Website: lowes
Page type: newsletter-management
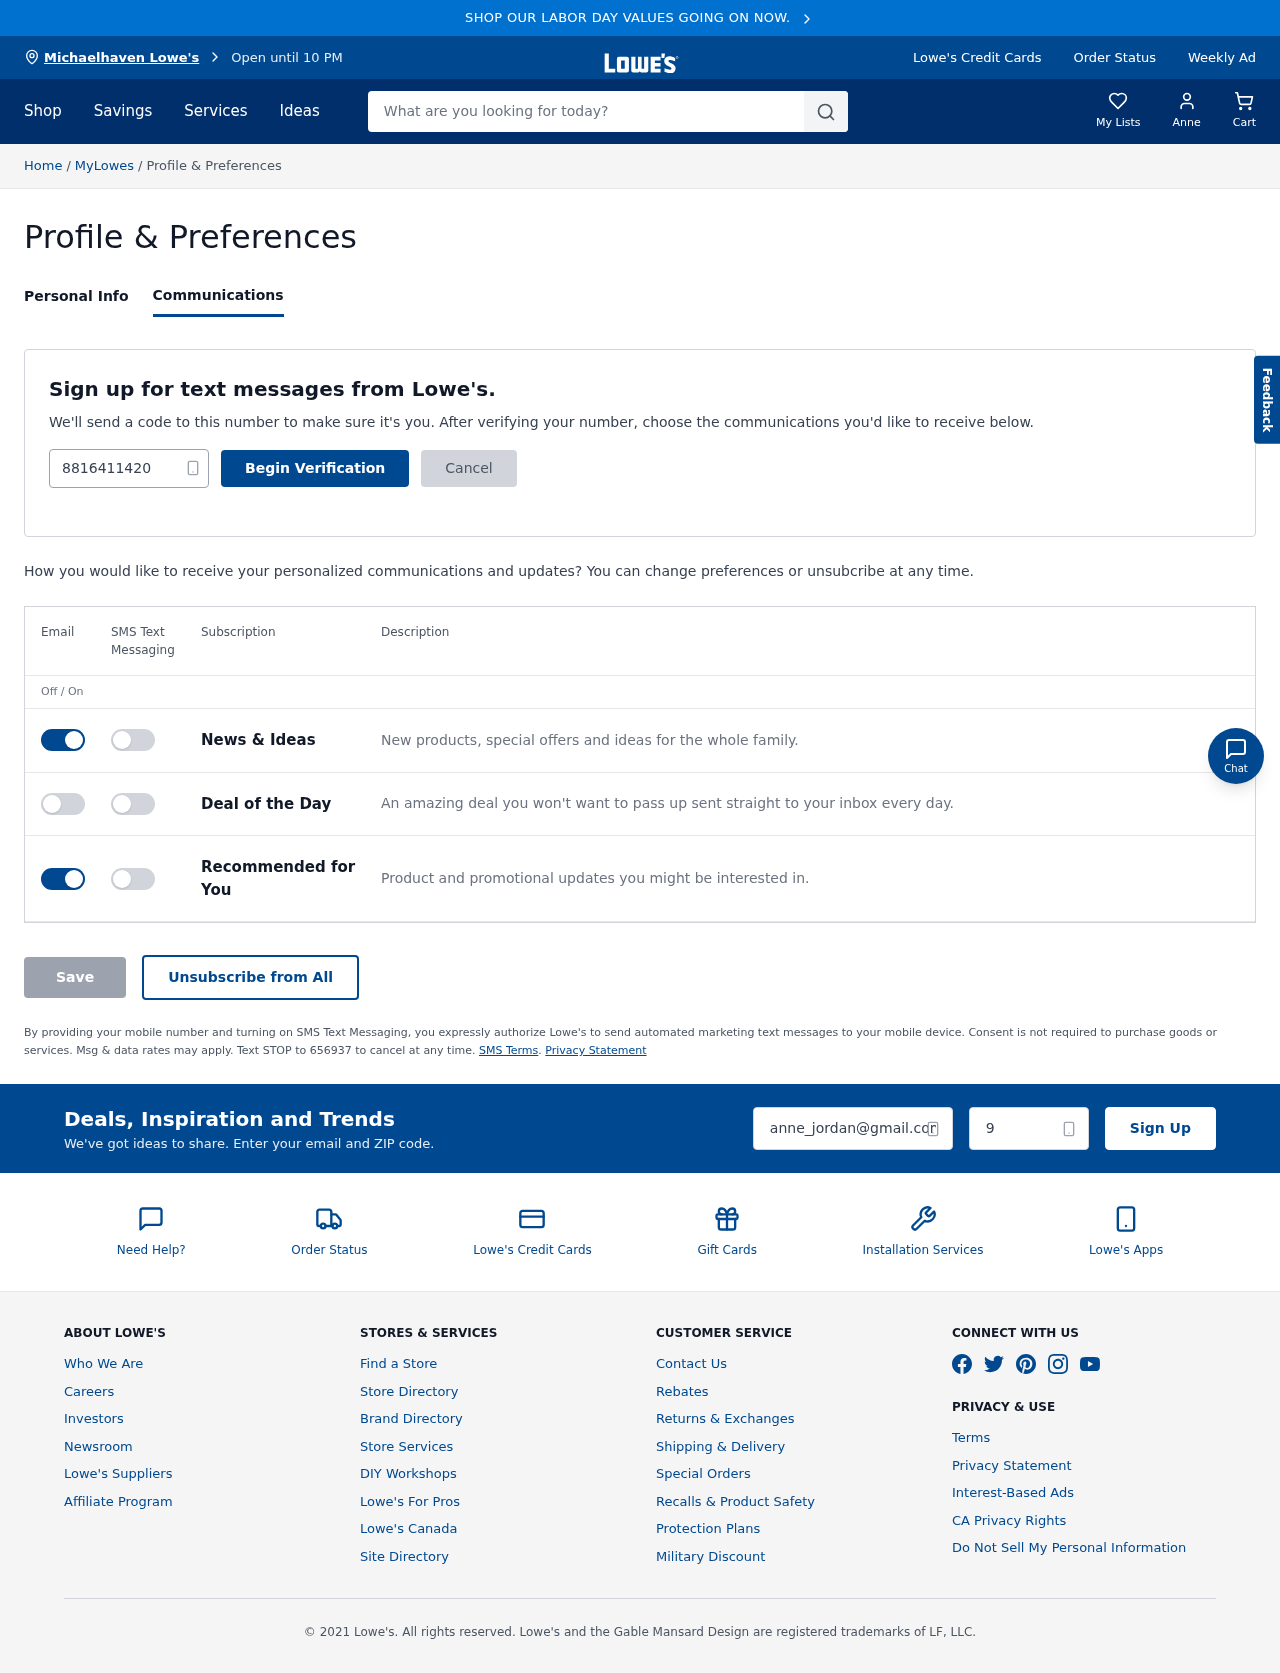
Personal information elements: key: PII_CITY
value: Michaelhaven Lowe's
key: PII_EMAIL
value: anne_jordan@gmail.com
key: PII_FIRSTNAME
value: Anne
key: PII_PHONE
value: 8816411420
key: PII_POSTCODE
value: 98190
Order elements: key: ORDER_NUM_ITEMS
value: Cart
Search elements: key: HEADER_SEARCH
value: What are you looking for today?